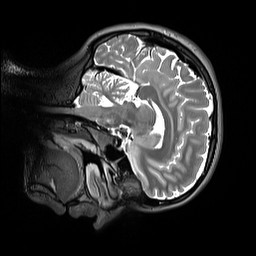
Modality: T2w
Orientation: sagittal
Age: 24
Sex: female
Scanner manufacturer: siemens
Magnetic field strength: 3 T
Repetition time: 3.2 s
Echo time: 0.412 s